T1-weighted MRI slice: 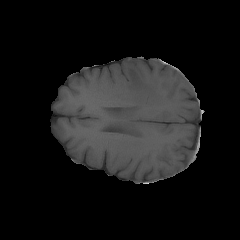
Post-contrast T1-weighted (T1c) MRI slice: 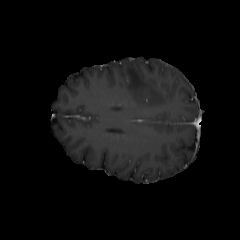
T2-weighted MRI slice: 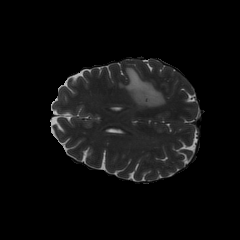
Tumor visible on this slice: yes